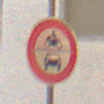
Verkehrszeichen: VerbotKraftfahrzeuge
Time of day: Night
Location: Outdoor (Urban)
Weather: Overcast
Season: Winter
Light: Artificial